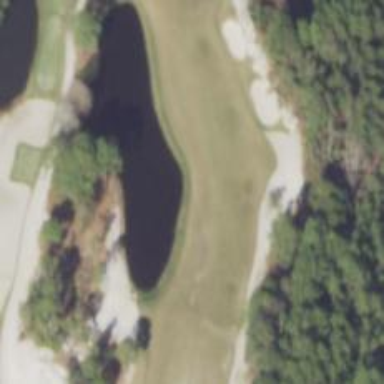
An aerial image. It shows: Picturesque scene of golf course with lateral water hazard.